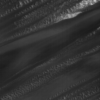
Label: not_dusty